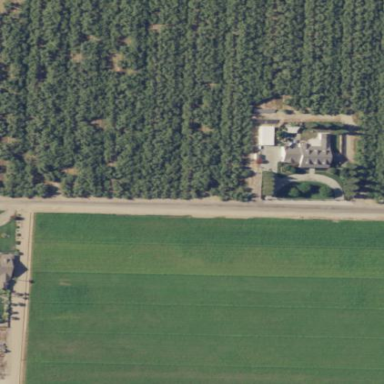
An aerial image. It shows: Orchard filled with almond trees.